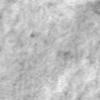
Label: no_change